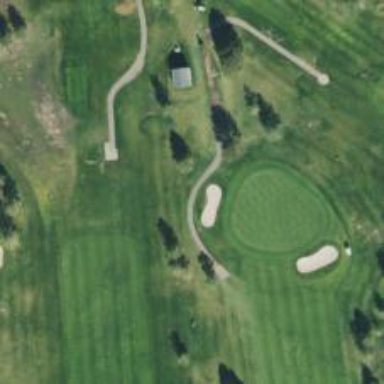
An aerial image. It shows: Path for golf carts.